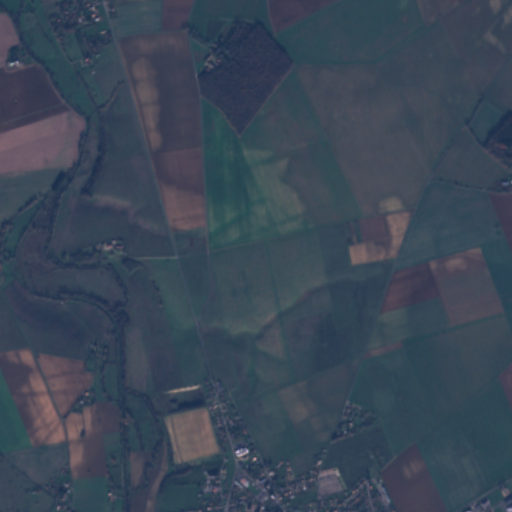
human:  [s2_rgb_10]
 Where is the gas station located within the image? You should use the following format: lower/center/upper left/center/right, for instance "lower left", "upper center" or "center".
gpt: The gas station is located in the lower center of the image.
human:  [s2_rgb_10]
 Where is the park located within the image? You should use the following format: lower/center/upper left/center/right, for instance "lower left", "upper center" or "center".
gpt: The park is located in the lower right of the image.
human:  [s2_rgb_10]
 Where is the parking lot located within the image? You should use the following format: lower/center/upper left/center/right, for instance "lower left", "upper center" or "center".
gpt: The parking lot is located in the lower center of the image.
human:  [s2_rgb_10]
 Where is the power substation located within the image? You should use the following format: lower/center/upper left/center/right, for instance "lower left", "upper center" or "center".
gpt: The power substation is located in the lower right of the image.
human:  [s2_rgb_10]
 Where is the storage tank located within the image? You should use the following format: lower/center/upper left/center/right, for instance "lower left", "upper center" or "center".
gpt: The storage tank is located in the lower right of the image.
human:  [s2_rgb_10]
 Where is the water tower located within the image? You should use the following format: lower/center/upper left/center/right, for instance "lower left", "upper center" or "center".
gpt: The water tower is located in the lower right of the image.
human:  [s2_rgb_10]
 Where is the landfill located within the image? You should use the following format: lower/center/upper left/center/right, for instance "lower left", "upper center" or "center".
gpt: There is no landfill in the image.